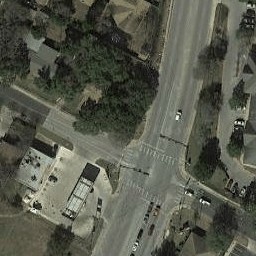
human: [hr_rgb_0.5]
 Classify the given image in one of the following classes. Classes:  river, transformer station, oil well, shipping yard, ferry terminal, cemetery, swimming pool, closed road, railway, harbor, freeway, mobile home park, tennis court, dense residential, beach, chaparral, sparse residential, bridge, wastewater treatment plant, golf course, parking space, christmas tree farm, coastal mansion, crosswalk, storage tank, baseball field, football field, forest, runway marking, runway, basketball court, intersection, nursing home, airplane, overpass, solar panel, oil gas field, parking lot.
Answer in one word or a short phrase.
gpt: intersection